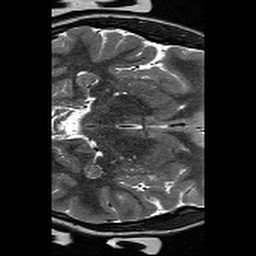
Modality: T2w
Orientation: axial